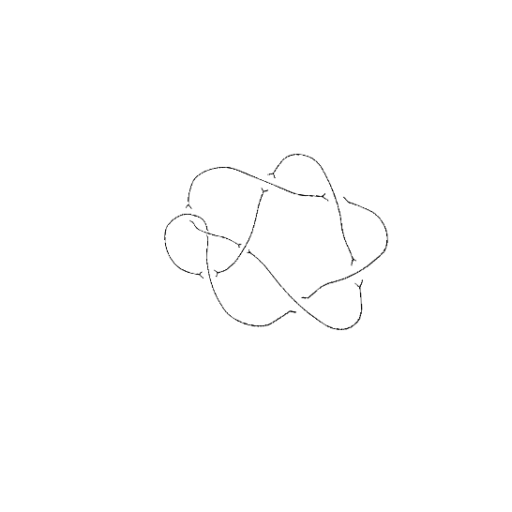
Crossing number: 8